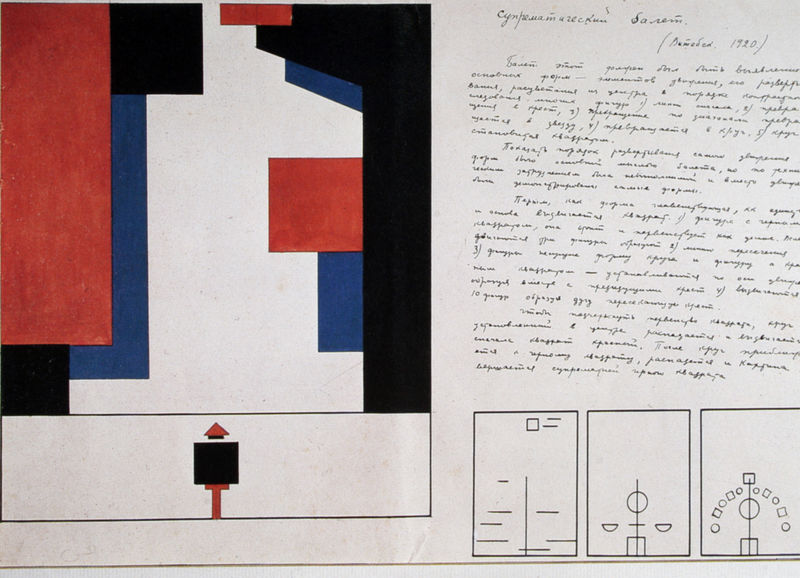
Titel: Entwurf für ein Suprematisches Ballett (Witebsk)
Künstler: Nina Kogan
Standort: St. Petersburg
Institution: Theatermuseum
Schlagwörter: blau, weiß, dreieck, komposition, schwarz, skizze, zeichnung, rot, rahmen, bild, figur, schrift, bilder, moderne, abstrakt, modern, grafik, graphik, podest, rechtecke, rechteck, illustration, text, entwurf, quadrate, geometrisch, brief, plan, pfeil, geometrie, quadrat, handschrift, konstruktivismus, russisch, kästen, kyrillisch, suprematismus, suprematistisch